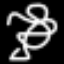
Label: squiggle